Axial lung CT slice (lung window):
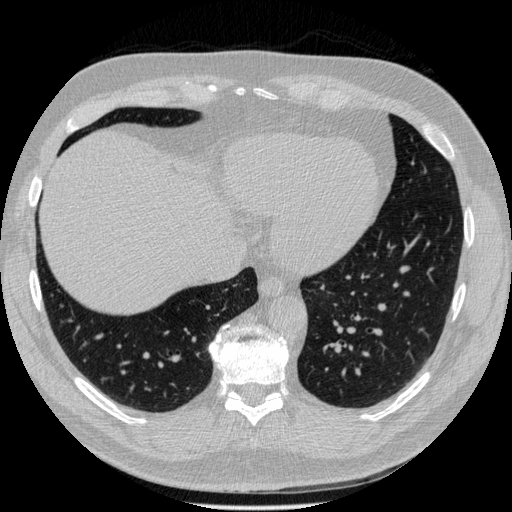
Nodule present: no